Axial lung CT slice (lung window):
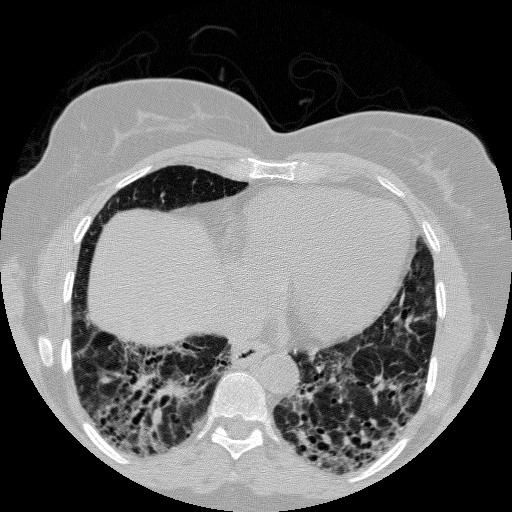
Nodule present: no